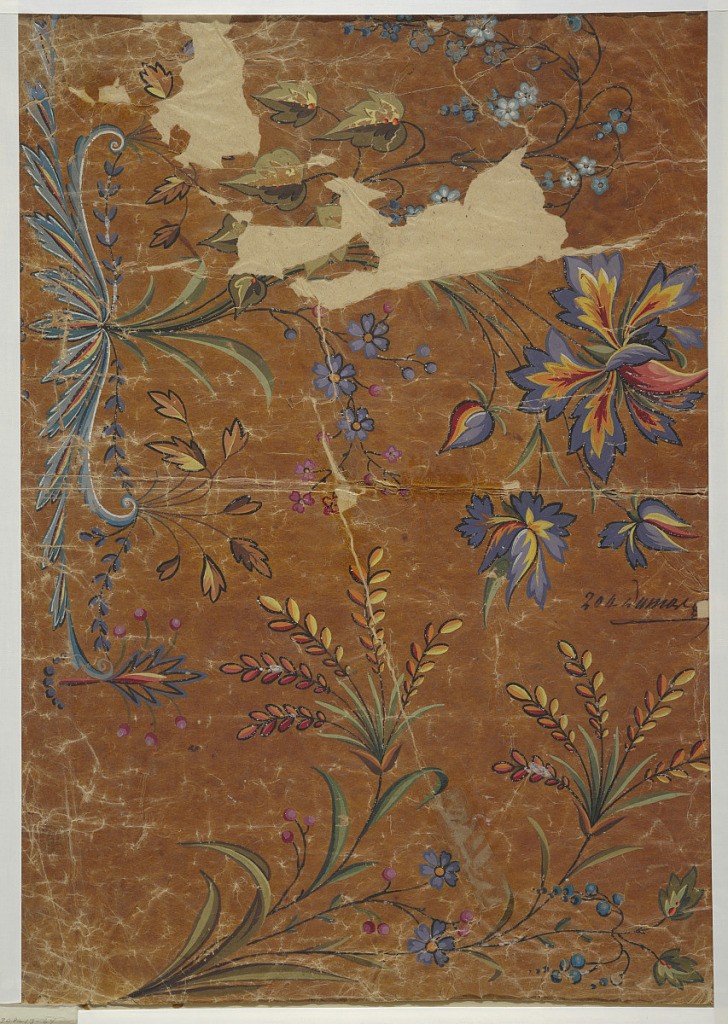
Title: Design for an Embroidered or Woven Horizontal Border
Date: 1815-1840
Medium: Brush and gouache on oily tracing paper, mounted
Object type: Drawing
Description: Alternating plants of two different designs but having identical calyxes connected by a leaf and three seeds and a chain supported by and suspended from, respectively, the point of the largest leaf of the calyx. Scrolls and beads form a border at the bottom; two motifs are shown.